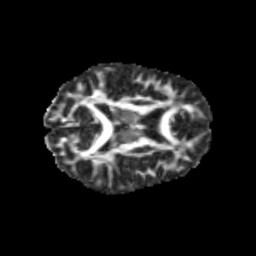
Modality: FA
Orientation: axial
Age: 13
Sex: female
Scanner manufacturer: siemens
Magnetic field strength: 3 T
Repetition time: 3.8 s
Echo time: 0.07 s